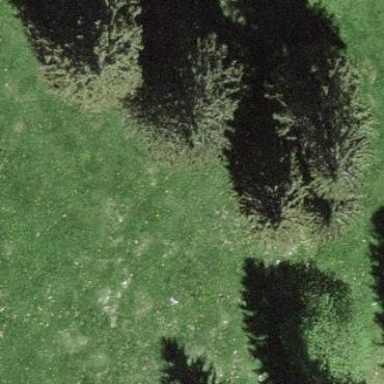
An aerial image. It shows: Beautiful woodland area.